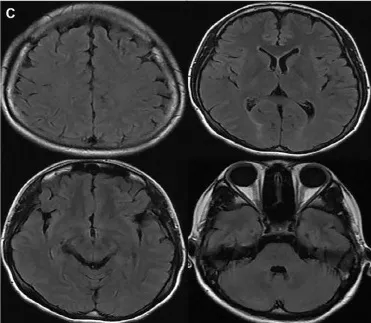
After 10 days, complete remission of abnormalities was observed in a follow-up MRI compared to the previous signals (C).
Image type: radiology (mri)